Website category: university
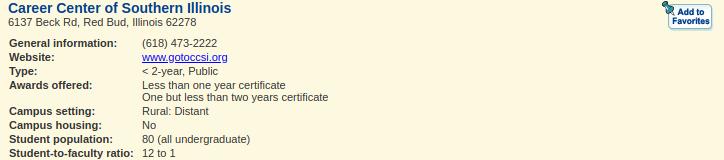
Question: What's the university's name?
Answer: Career Center of Southern Illinois

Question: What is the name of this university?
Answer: Career Center of Southern Illinois

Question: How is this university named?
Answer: Career Center of Southern Illinois

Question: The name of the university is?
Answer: Career Center of Southern Illinois

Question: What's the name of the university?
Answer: Career Center of Southern Illinois

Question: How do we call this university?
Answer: Career Center of Southern Illinois

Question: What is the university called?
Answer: Career Center of Southern Illinois

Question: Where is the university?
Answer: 6137 Beck Rd, Red Bud, Illinois 62278

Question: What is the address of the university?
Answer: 6137 Beck Rd, Red Bud, Illinois 62278

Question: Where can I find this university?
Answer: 6137 Beck Rd, Red Bud, Illinois 62278

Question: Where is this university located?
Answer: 6137 Beck Rd, Red Bud, Illinois 62278

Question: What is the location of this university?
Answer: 6137 Beck Rd, Red Bud, Illinois 62278

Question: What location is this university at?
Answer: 6137 Beck Rd, Red Bud, Illinois 62278

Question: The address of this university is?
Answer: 6137 Beck Rd, Red Bud, Illinois 62278

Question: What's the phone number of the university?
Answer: (618) 473-2222

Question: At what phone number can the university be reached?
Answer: (618) 473-2222

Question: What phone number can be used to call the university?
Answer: (618) 473-2222

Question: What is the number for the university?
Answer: (618) 473-2222

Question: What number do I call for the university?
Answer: (618) 473-2222

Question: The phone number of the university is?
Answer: (618) 473-2222

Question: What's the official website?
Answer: www.gotoccsi.org

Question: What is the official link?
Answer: www.gotoccsi.org

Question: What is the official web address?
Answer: www.gotoccsi.org

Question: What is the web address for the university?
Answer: www.gotoccsi.org

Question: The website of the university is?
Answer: www.gotoccsi.org

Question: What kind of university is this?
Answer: < 2-year, Public

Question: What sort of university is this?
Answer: < 2-year, Public

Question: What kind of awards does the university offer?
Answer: Less than one year certificate One but less than two years certificate

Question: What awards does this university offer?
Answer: Less than one year certificate One but less than two years certificate

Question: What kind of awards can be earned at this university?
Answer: Less than one year certificate One but less than two years certificate

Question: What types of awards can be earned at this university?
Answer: Less than one year certificate One but less than two years certificate

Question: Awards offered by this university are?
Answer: Less than one year certificate One but less than two years certificate

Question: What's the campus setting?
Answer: Rural: Distant

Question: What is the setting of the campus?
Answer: Rural: Distant

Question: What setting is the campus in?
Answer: Rural: Distant

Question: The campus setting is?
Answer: Rural: Distant

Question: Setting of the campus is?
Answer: Rural: Distant

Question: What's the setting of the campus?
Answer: Rural: Distant

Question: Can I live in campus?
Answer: No

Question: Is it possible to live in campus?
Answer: No

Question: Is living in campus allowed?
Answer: No

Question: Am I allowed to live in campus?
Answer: No

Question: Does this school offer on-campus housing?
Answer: No

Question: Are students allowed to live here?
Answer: No

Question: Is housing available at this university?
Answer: No

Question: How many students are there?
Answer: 80 (all undergraduate)

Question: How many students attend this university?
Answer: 80 (all undergraduate)

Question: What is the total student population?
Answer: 80 (all undergraduate)

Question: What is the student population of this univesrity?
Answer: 80 (all undergraduate)

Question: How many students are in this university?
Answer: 80 (all undergraduate)

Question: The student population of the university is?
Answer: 80 (all undergraduate)

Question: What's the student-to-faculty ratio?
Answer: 12 to 1

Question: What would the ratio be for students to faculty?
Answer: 12 to 1

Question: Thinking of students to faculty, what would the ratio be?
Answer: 12 to 1

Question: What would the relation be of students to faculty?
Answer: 12 to 1

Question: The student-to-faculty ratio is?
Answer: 12 to 1

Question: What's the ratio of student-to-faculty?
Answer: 12 to 1

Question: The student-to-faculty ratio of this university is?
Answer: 12 to 1